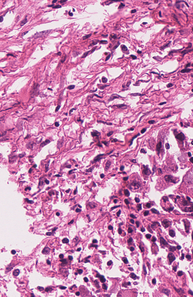
Tumor epithelial tissue: yes
Tumor-associated stroma tissue: yes
Normal tissue: no